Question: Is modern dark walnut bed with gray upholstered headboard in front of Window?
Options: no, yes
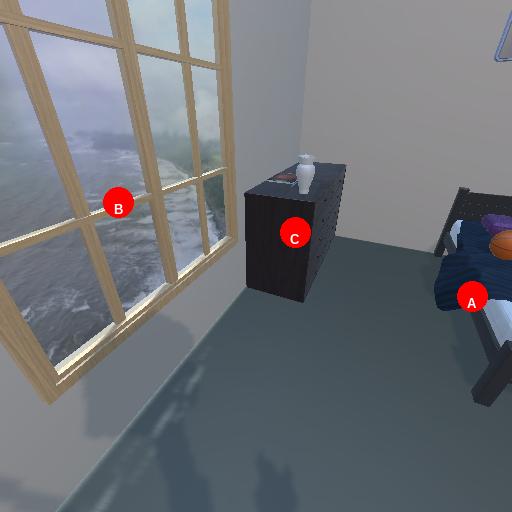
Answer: no